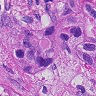
Metastatic tissue present: yes